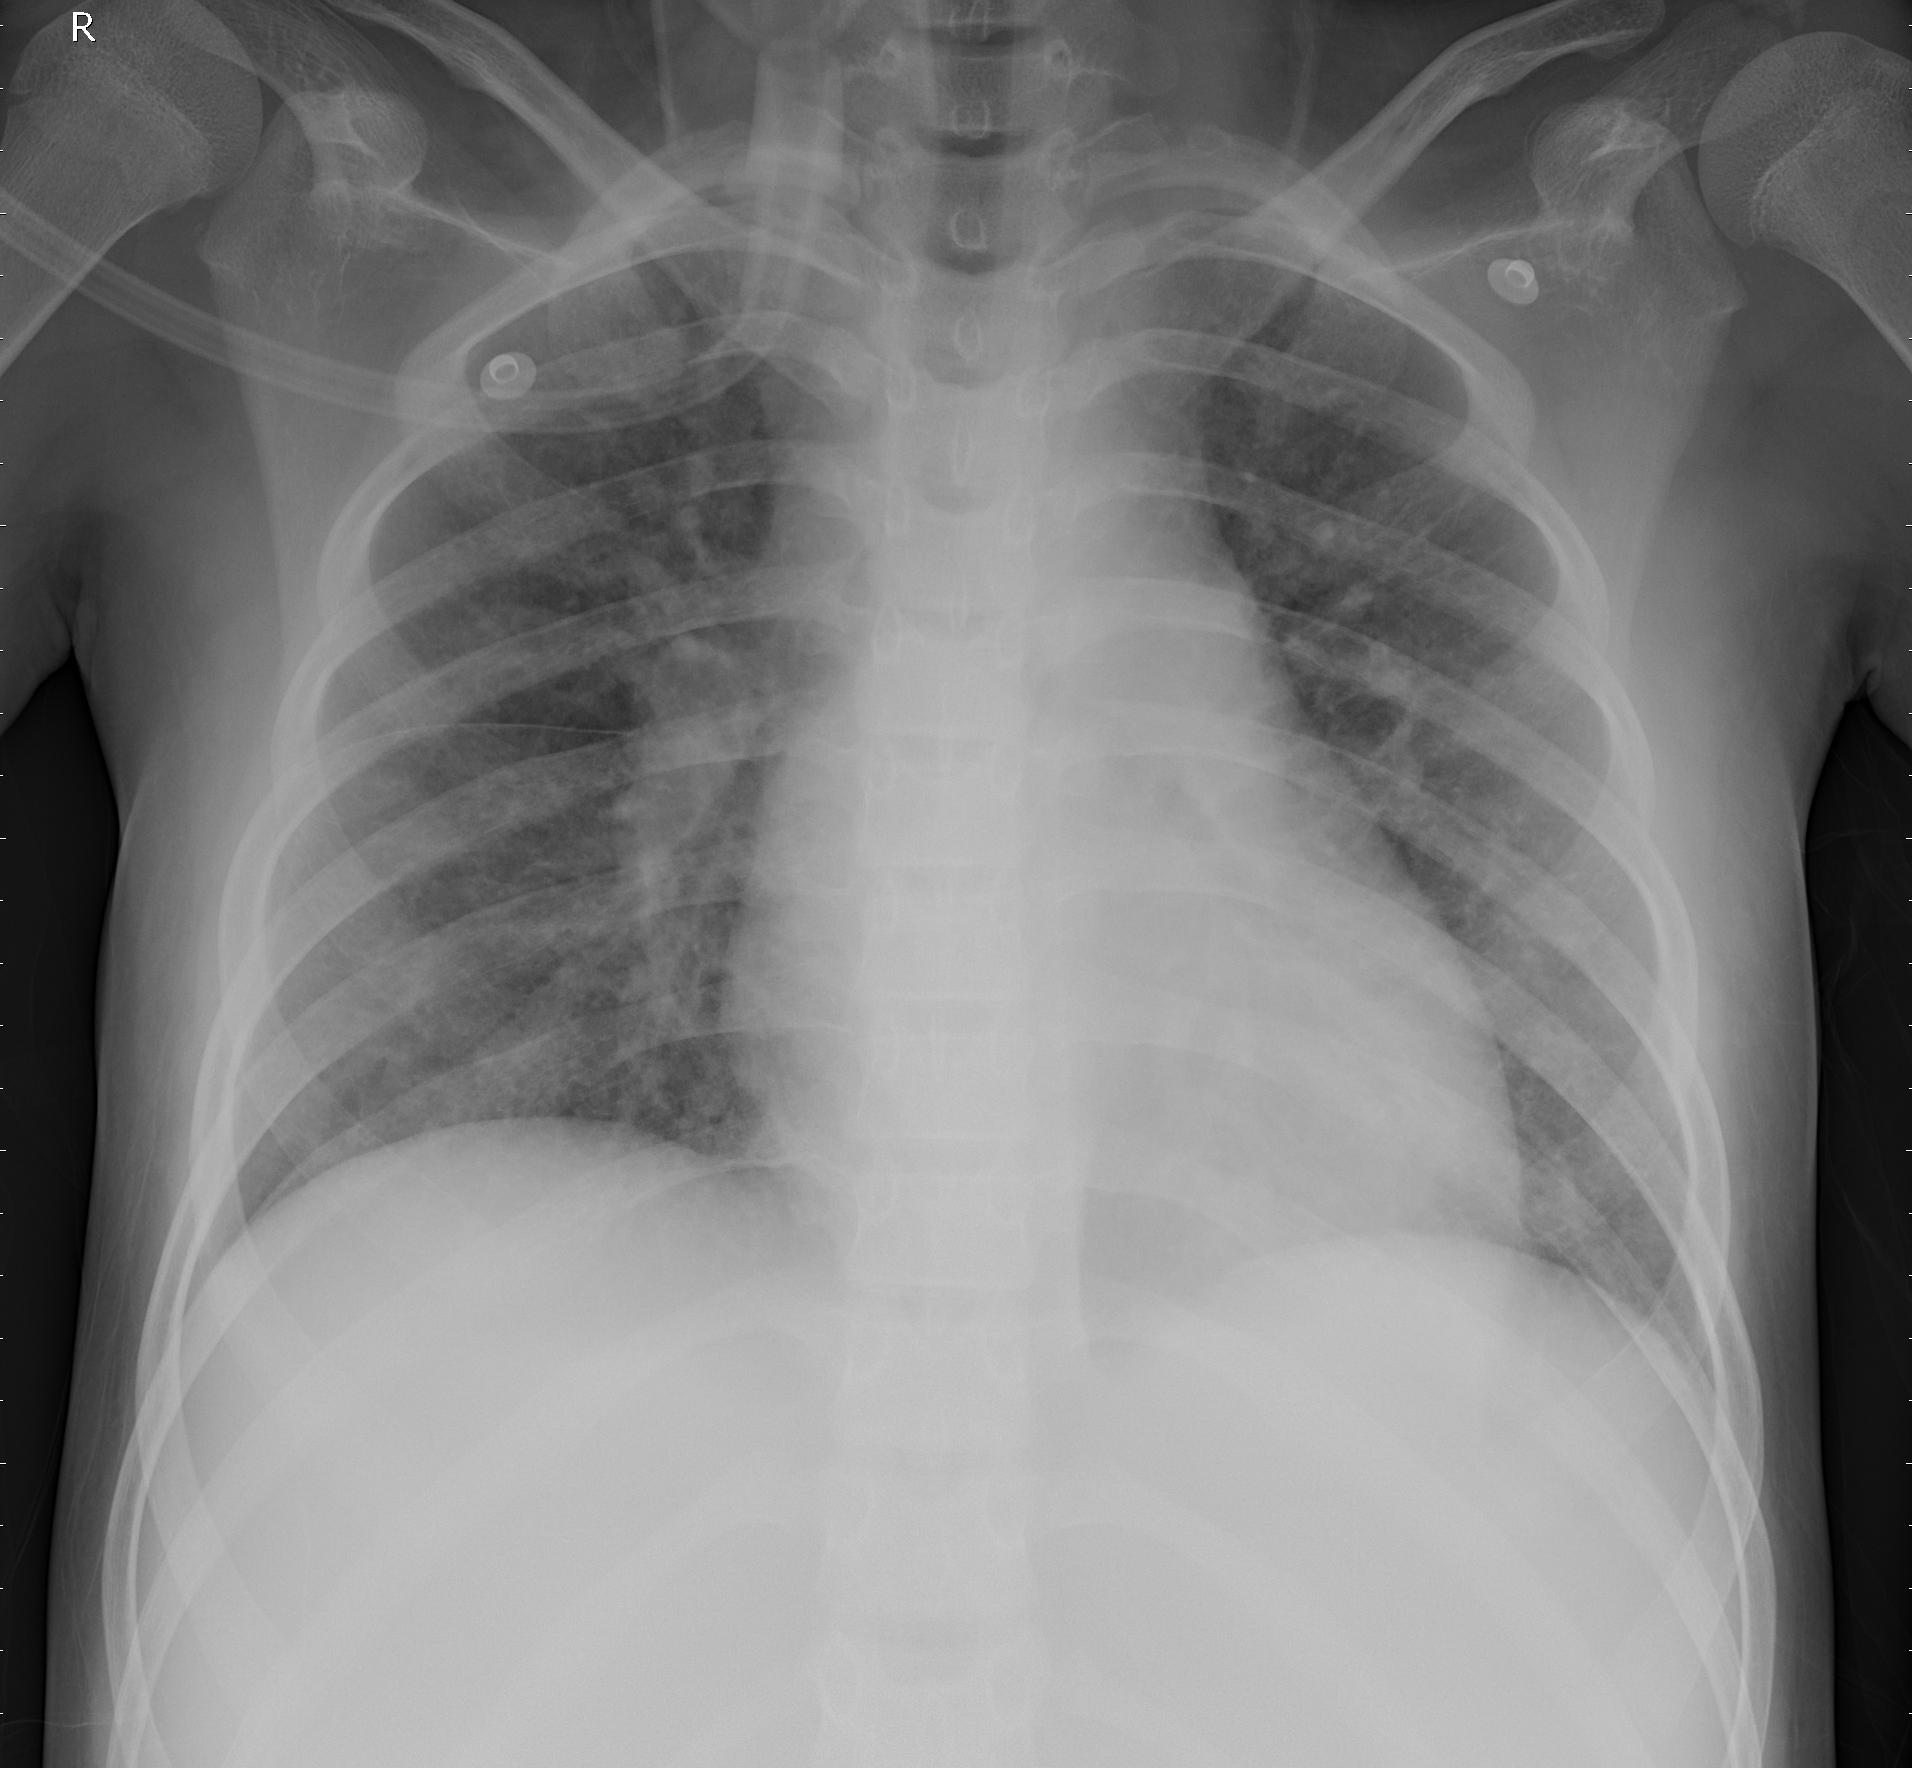
Diagnosis: PNEUMONIA